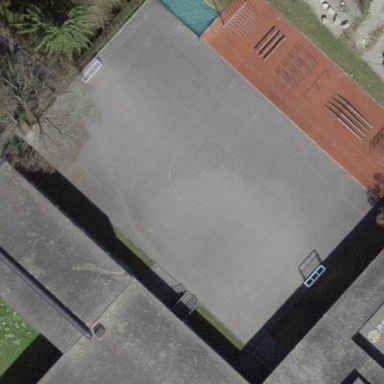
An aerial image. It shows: Soccer pitch for leisureland activities.